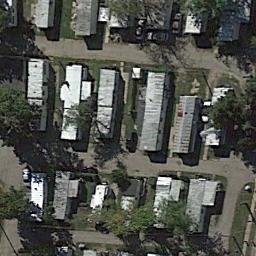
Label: mobile_home_park